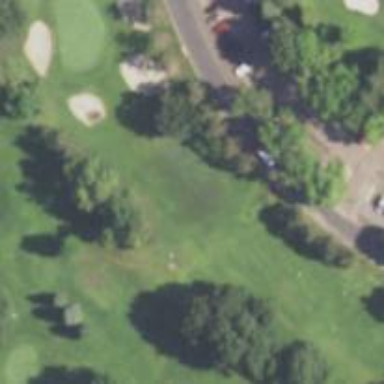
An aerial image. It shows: Pathway for golfing.